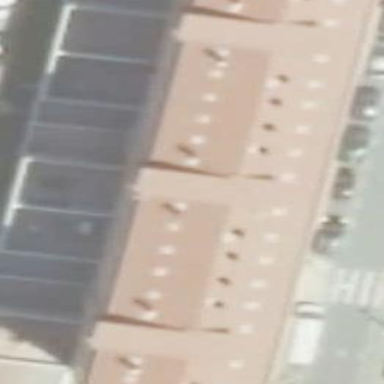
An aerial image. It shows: Part of building.